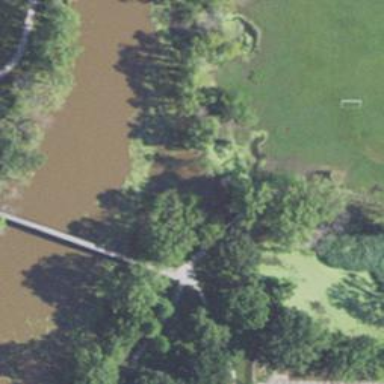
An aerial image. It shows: Path leading to bridge.